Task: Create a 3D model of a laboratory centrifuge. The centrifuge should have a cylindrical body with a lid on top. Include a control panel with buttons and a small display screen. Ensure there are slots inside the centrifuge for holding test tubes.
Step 93:
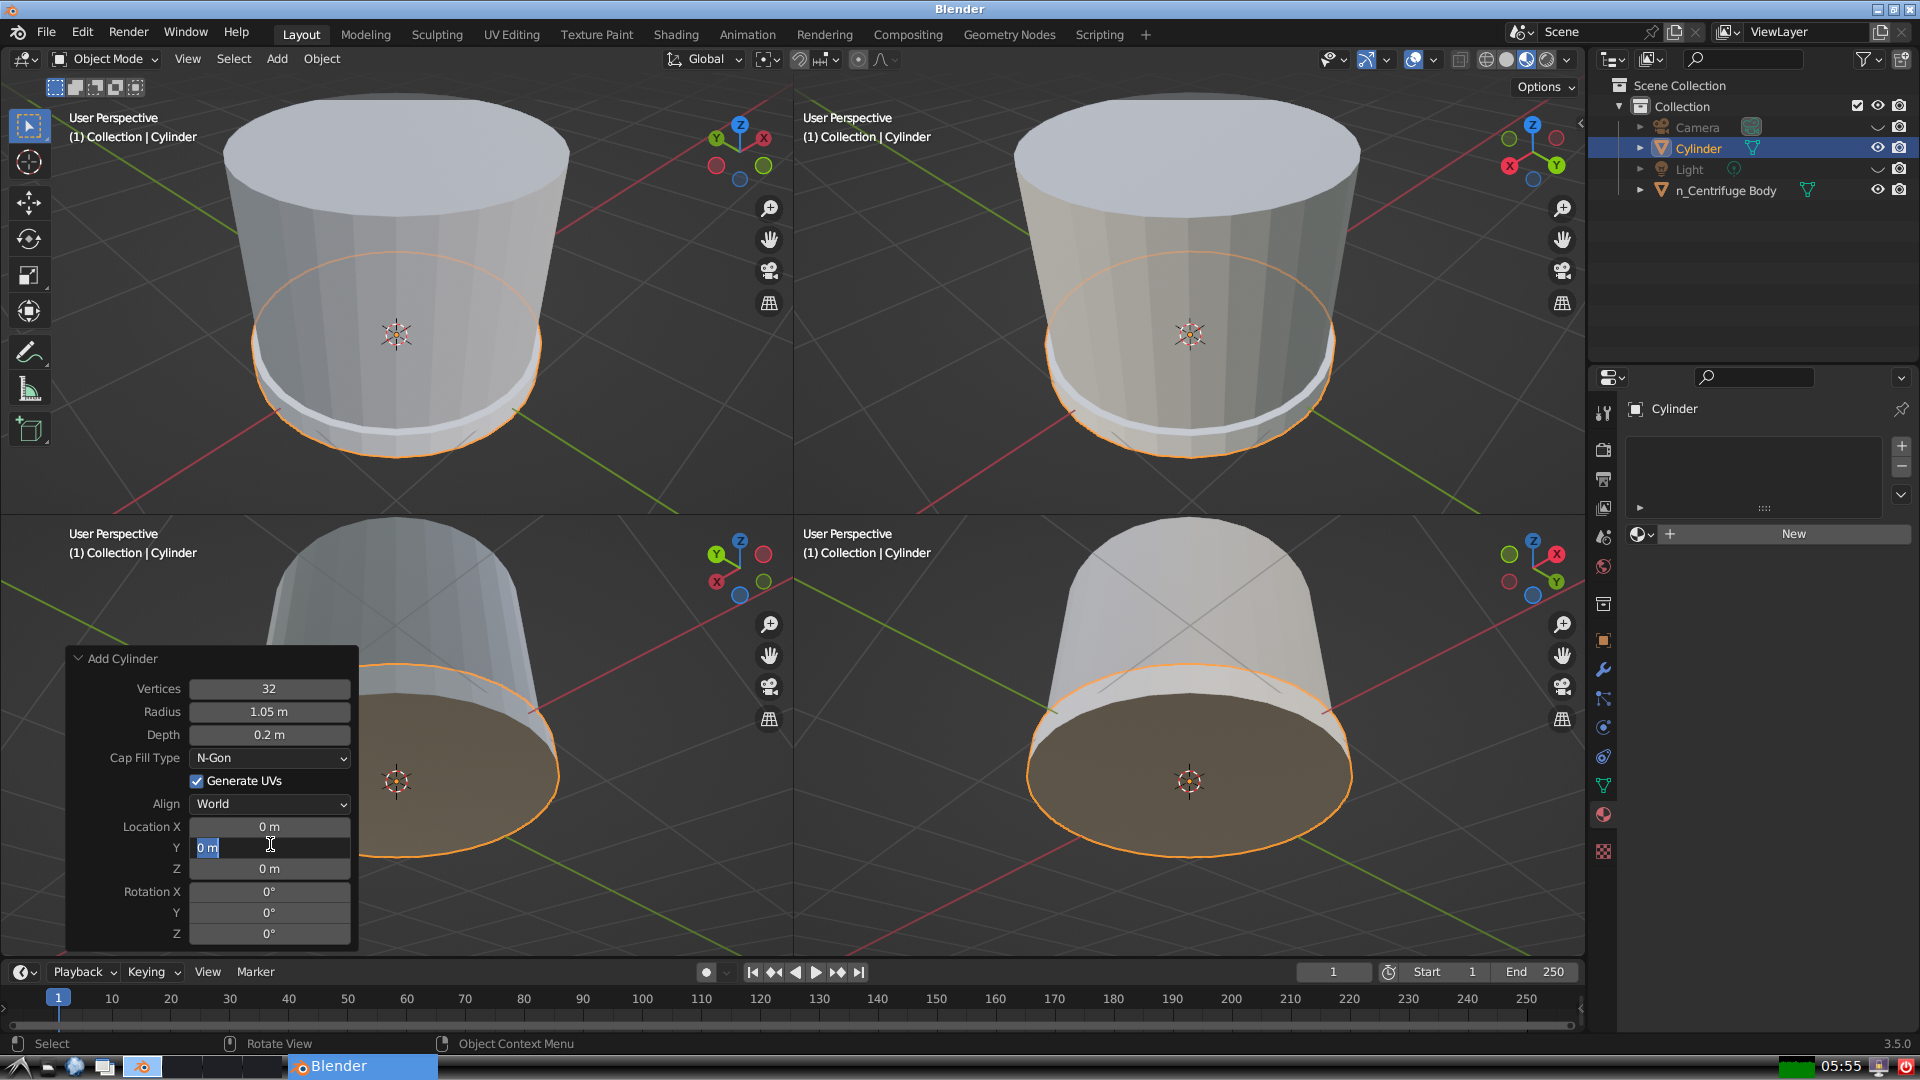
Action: input_text: 0.0